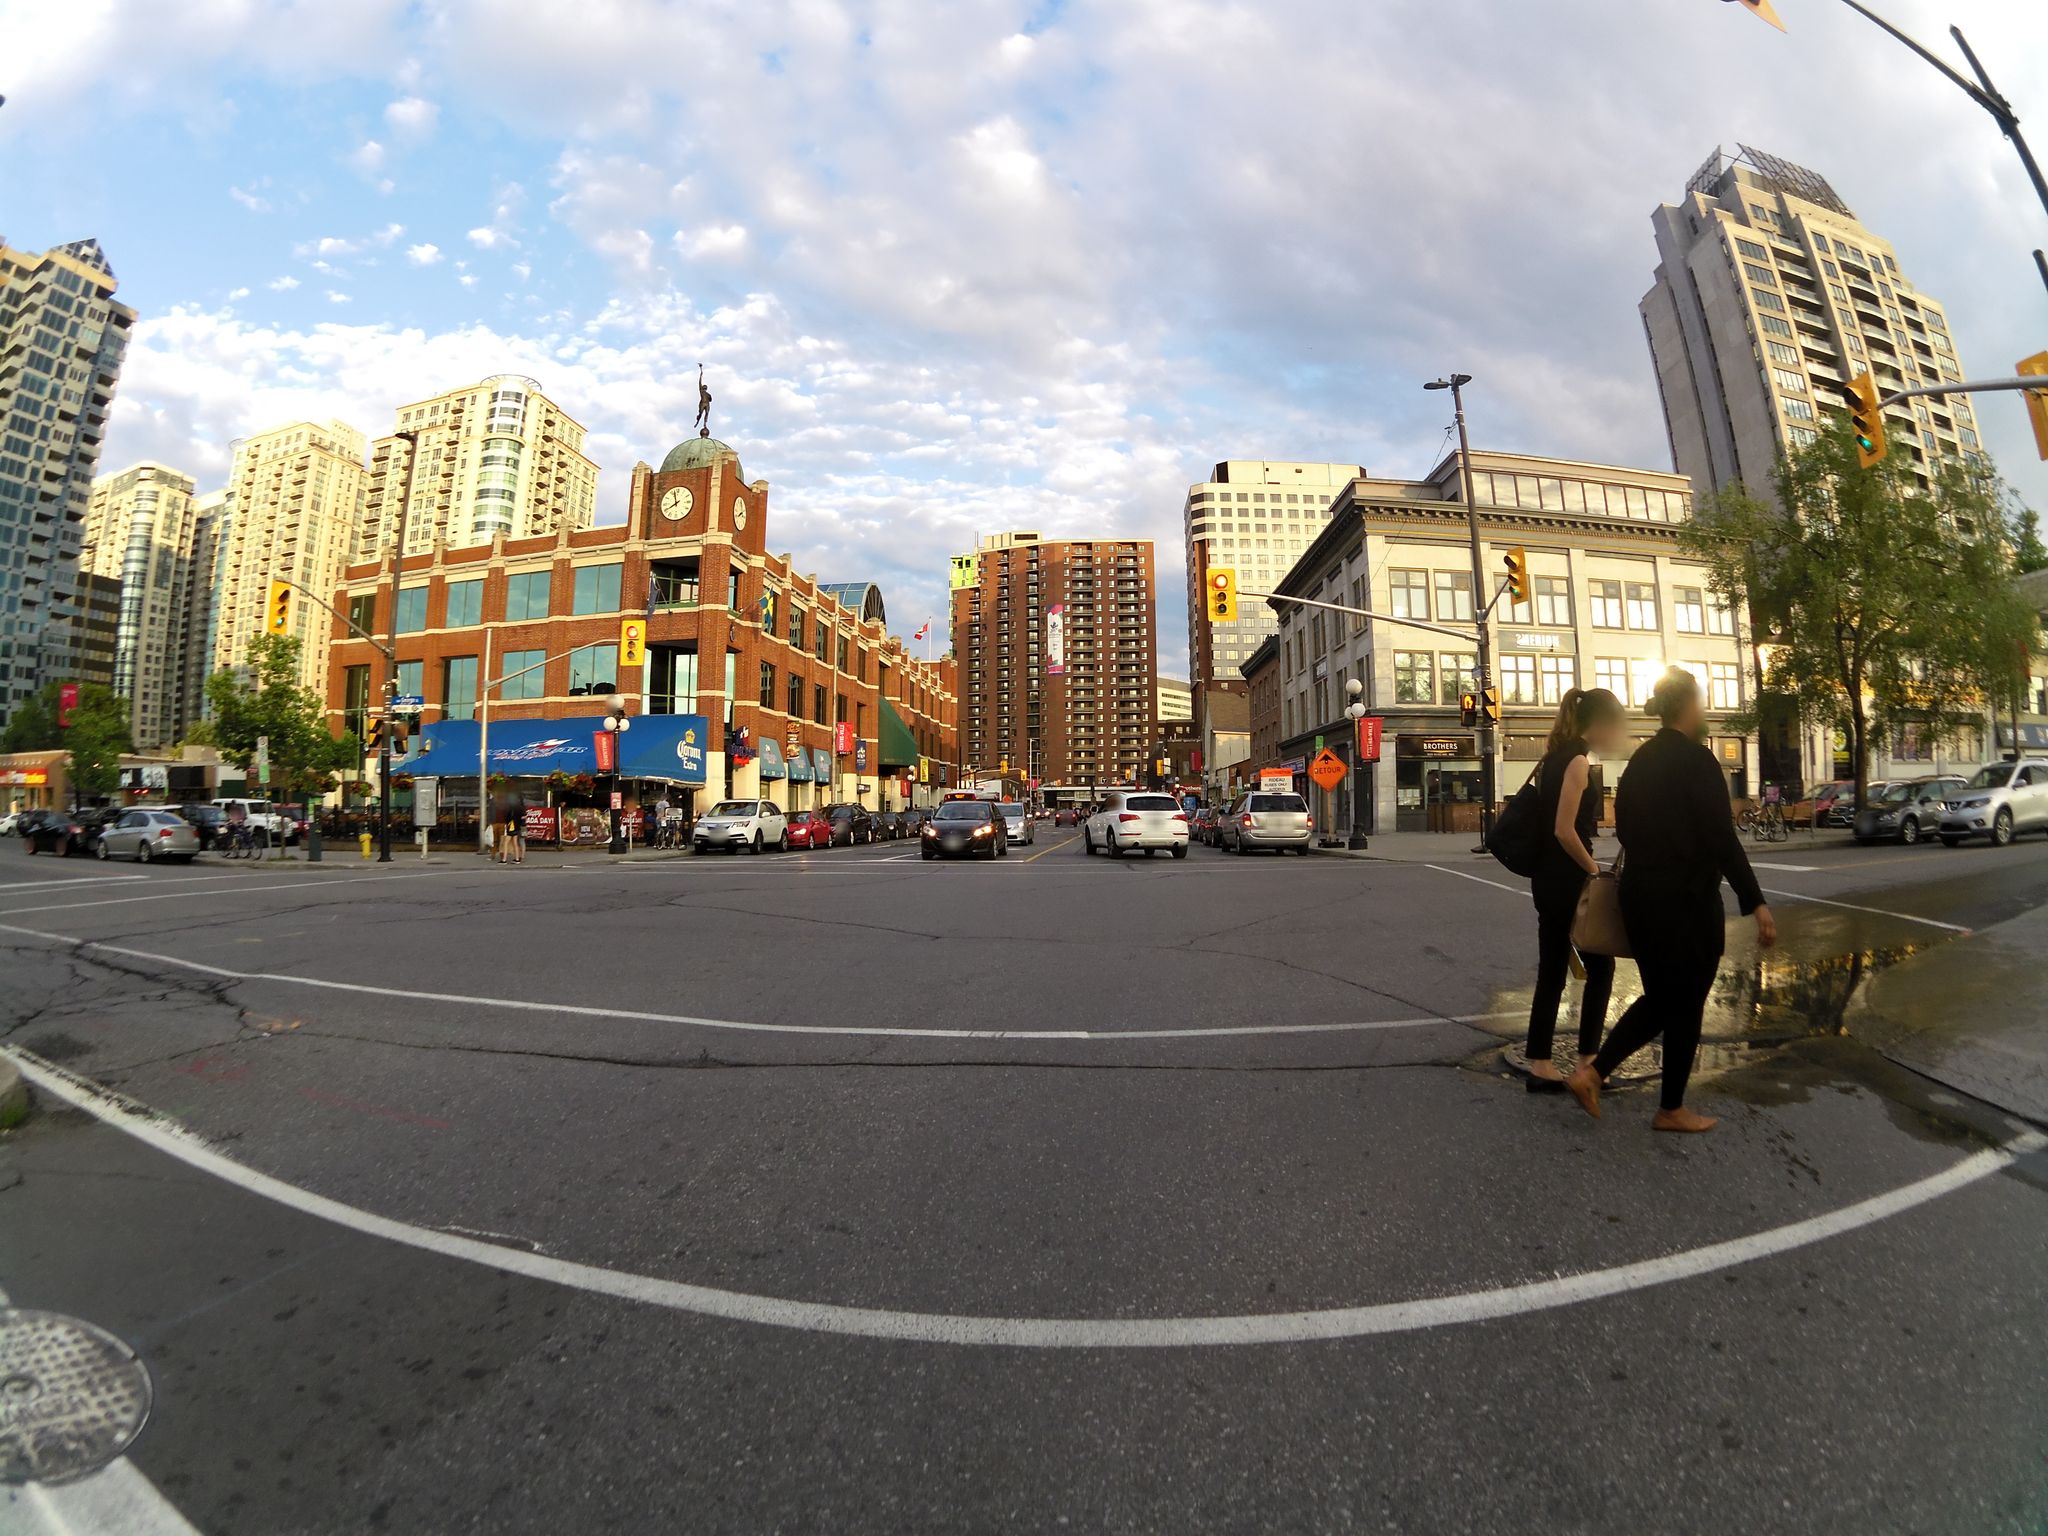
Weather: clear
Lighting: day
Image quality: good
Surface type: cycling surface
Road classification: unclassified
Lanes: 2
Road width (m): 3
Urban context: urban centre
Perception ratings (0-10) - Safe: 4.3, Lively: 9.8, Beautiful: 3.64, Boring: 2.58, Depressing: 6.38, Wealthy: 5.87